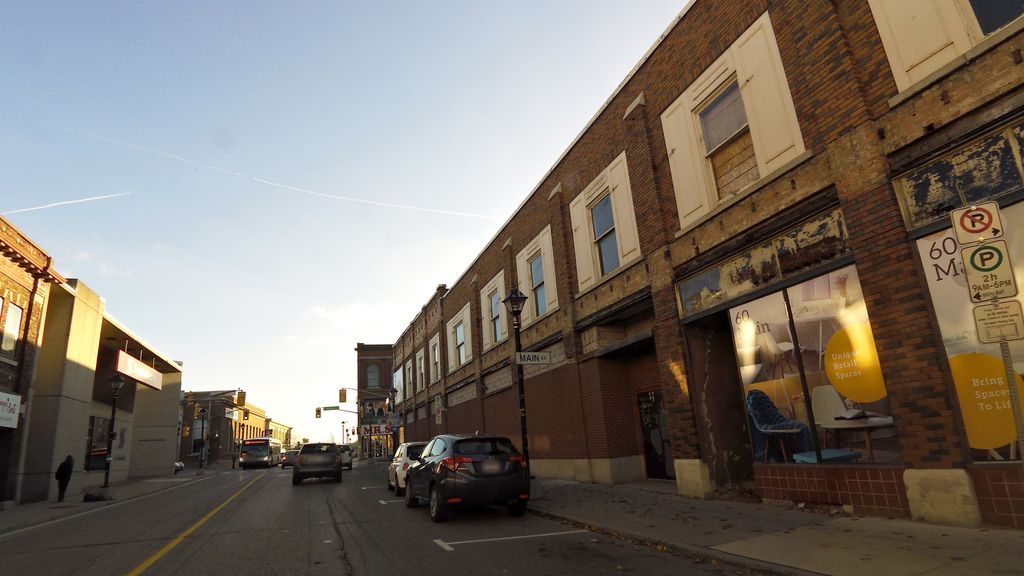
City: kitchener-waterloo